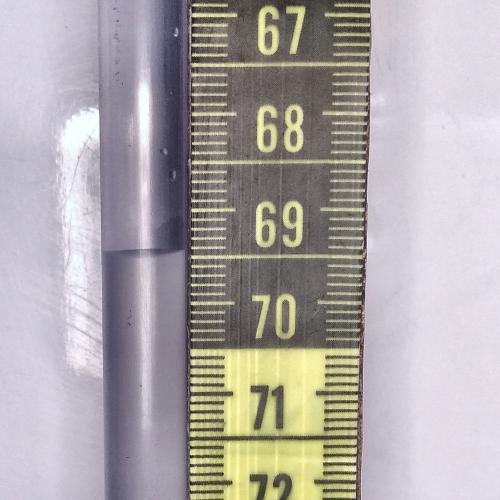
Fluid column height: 69.4 cm